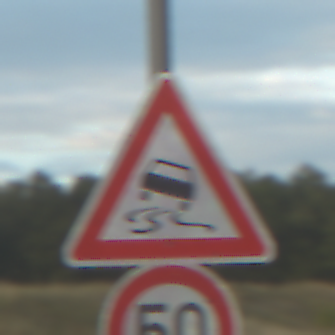
Verkehrszeichen: SchleuderOderRutschgefahr
Zusatzzeichen unten: Geschwindigkeit50
Umgebung: Outdoor, RoadRail
Tageszeit: SunriseSunset
Wetter: PartlyCloudy
Licht: Natural
Jahreszeit: NotSpecified
Kontrast: MediumContrast